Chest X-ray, PA view. Patient: 56 years old, sex M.
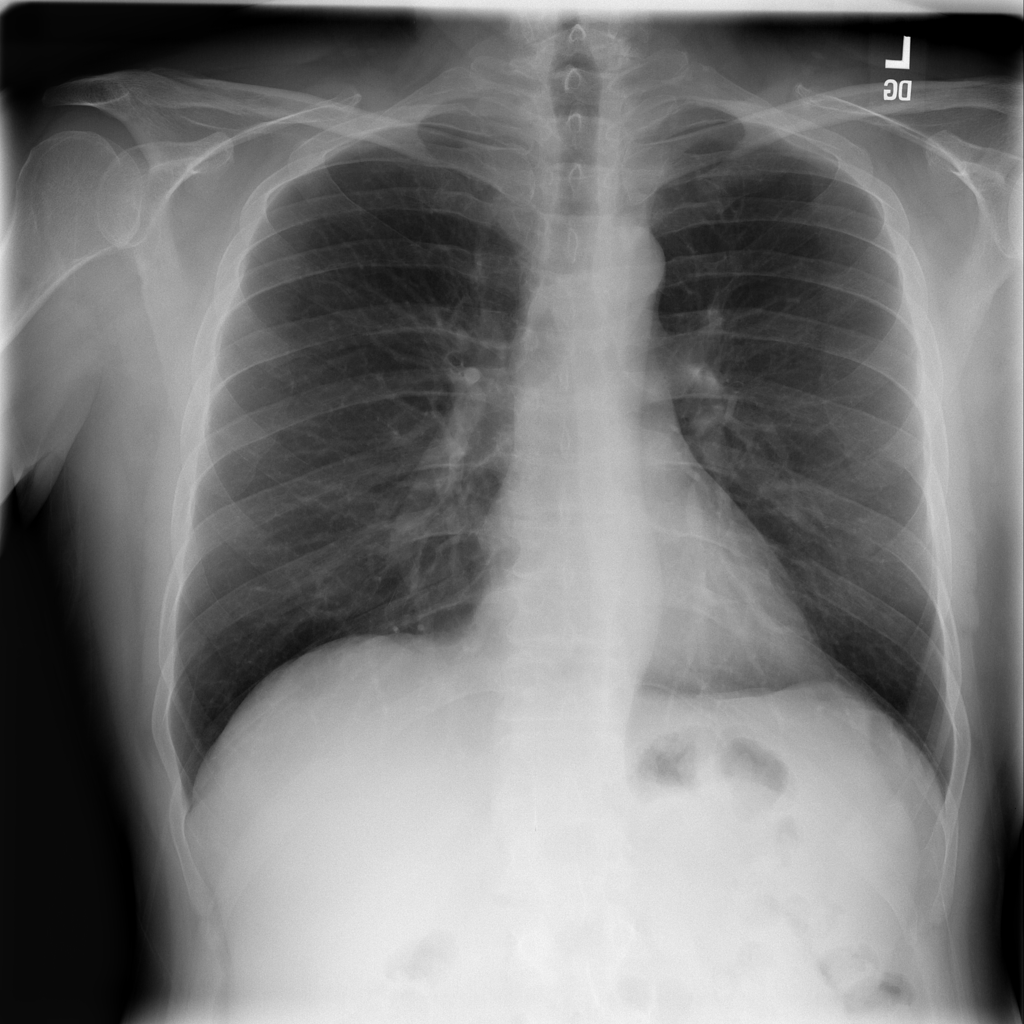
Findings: No Finding